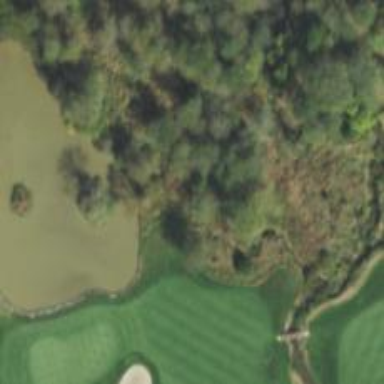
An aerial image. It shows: Water hazard in golf course. The hazard is natural water feature.